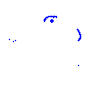
Particle: proton